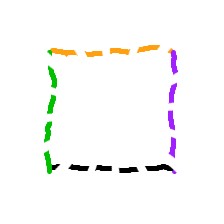
Shape: square